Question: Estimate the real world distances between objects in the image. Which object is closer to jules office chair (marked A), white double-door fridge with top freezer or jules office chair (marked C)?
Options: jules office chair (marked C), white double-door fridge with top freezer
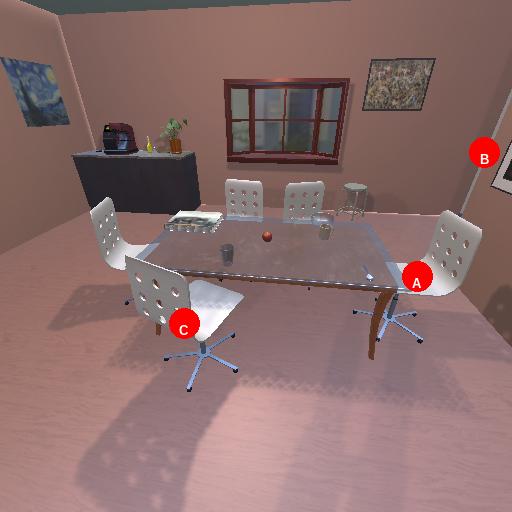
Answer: jules office chair (marked C)